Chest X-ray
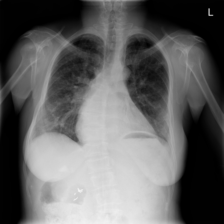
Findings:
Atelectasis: negative
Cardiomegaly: positive
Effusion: negative
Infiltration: positive
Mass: negative
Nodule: negative
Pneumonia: negative
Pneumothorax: negative
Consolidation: negative
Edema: negative
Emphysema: negative
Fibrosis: positive
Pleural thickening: negative
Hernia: negative